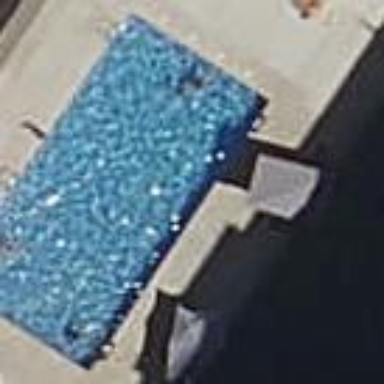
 perfect for swimming and other water activities."